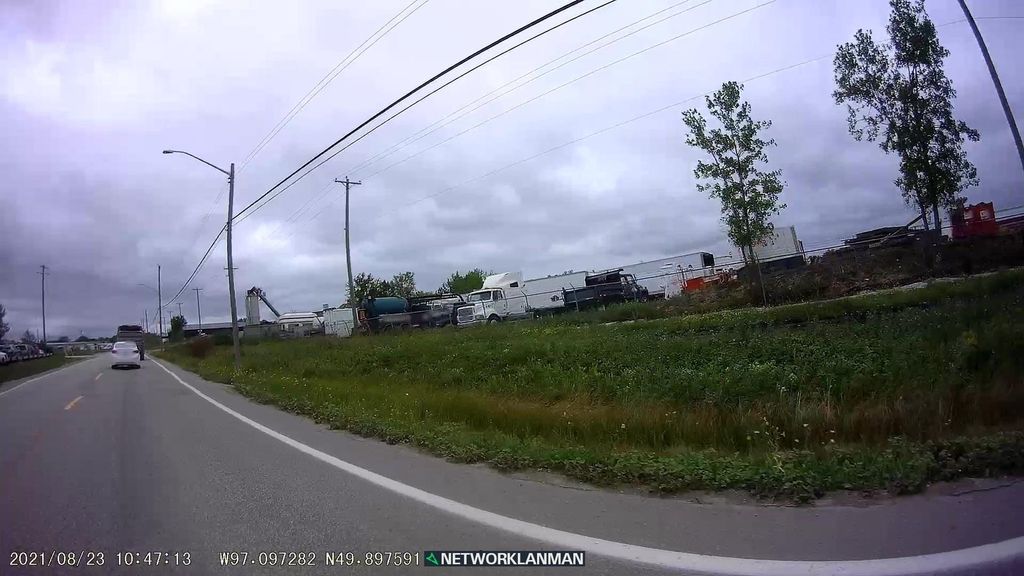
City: winnipeg